Interaction volume radius: 5 \u00c5
Interaction volume height: 20 \u00c5
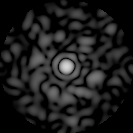
Disorder parameter: 0.8154